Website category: movie
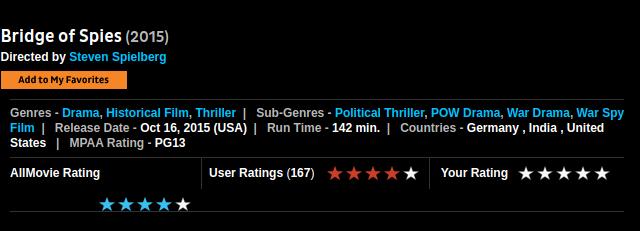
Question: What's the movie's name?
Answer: Bridge of Spies

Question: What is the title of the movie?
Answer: Bridge of Spies

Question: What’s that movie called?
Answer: Bridge of Spies

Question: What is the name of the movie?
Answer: Bridge of Spies

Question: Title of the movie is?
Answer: Bridge of Spies

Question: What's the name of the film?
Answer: Bridge of Spies

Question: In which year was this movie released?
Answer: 2015

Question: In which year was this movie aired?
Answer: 2015

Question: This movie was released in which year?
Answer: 2015

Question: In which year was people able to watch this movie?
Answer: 2015

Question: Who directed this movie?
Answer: Steven Spielberg

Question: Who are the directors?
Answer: Steven Spielberg

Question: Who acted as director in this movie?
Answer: Steven Spielberg

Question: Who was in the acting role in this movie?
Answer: Steven Spielberg

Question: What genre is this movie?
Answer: Drama , Historical Film , Thriller

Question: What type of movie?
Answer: Drama , Historical Film , Thriller

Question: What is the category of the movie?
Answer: Drama , Historical Film , Thriller

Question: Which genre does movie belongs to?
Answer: Drama , Historical Film , Thriller

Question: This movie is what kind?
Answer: Drama , Historical Film , Thriller

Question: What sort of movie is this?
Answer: Drama , Historical Film , Thriller

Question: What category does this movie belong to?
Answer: Drama , Historical Film , Thriller

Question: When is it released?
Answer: Oct 16, 2015 (USA)

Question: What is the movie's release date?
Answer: Oct 16, 2015 (USA)

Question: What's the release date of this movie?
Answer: Oct 16, 2015 (USA)

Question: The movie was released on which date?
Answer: Oct 16, 2015 (USA)

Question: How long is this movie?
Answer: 142 min.

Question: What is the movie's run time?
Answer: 142 min.

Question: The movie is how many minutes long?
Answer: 142 min.

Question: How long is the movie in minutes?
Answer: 142 min.

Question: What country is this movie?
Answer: Germany , India , United States

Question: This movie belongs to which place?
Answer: Germany , India , United States

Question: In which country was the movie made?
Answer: Germany , India , United States

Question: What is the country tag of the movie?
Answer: Germany , India , United States

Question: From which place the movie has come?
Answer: Germany , India , United States